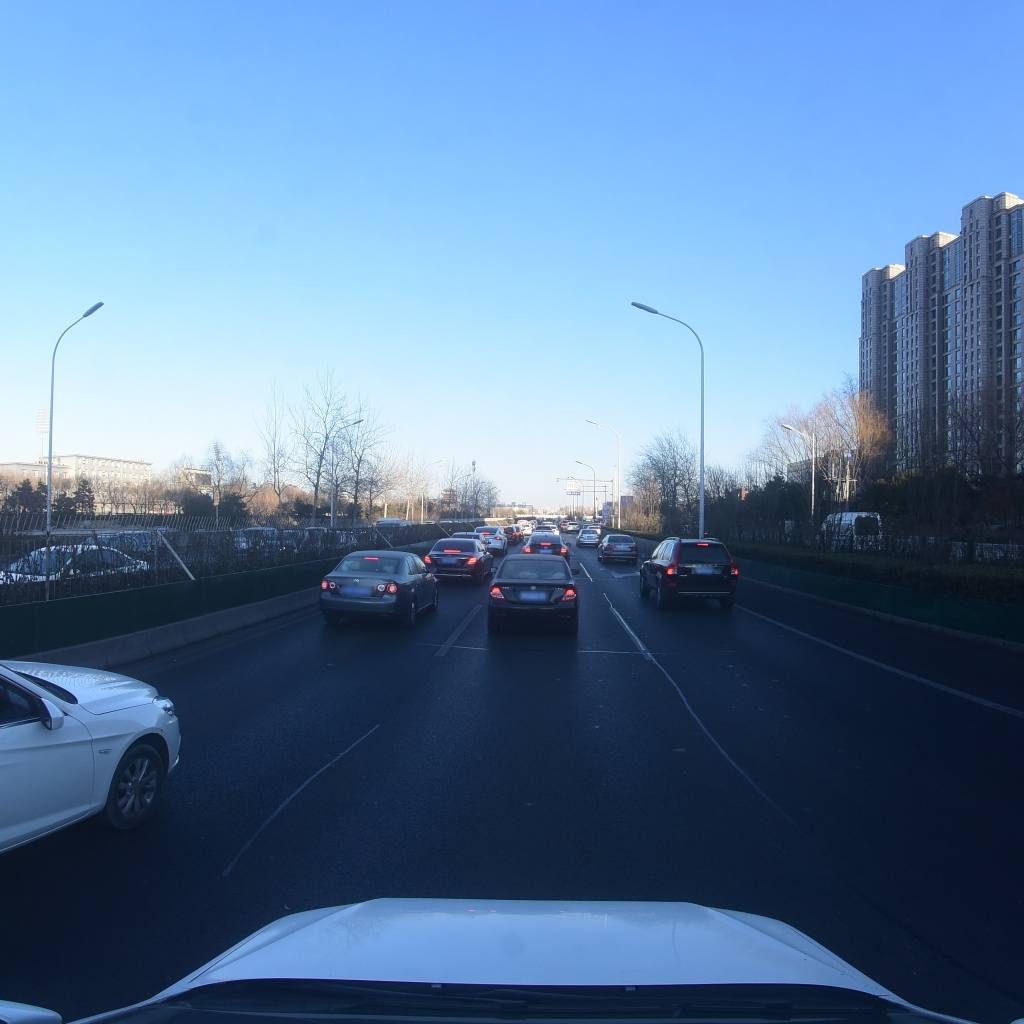
Region: Dongcheng
Road damage annotations: transverse patch, transverse patch, longitudinal patch, longitudinal patch